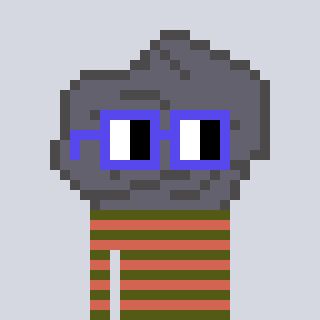
a pixel art character with square blue glasses, a rock-shaped head and a peachy-colored body on a cool background